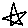
Label: star